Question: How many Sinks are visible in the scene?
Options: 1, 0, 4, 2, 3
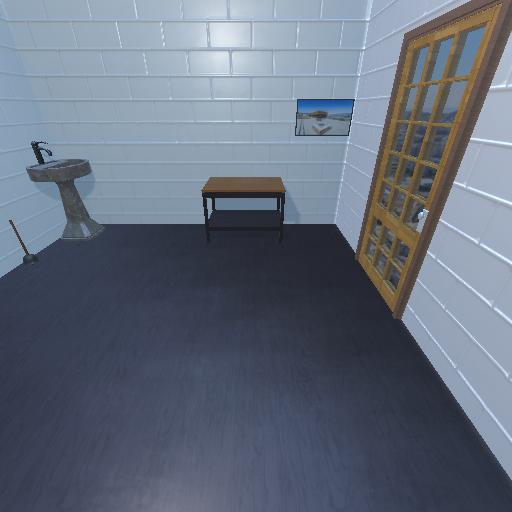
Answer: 1